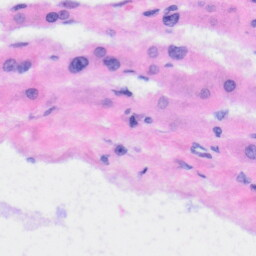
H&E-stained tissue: Liver